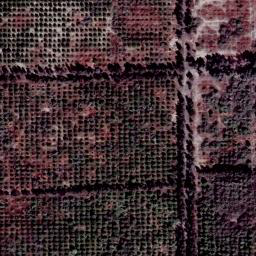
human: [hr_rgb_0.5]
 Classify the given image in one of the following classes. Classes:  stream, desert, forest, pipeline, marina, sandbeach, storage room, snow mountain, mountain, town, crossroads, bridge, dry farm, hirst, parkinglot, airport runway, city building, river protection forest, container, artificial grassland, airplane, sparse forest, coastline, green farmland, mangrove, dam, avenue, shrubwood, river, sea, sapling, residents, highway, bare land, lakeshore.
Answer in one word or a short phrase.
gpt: dry farm